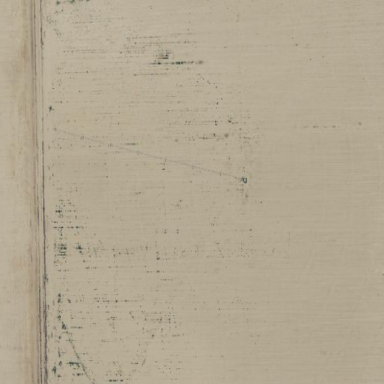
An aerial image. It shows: Dry farming on farmland.